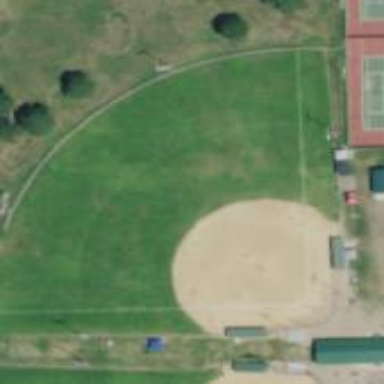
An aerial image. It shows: Baseball pitch for leisure and sports activities.